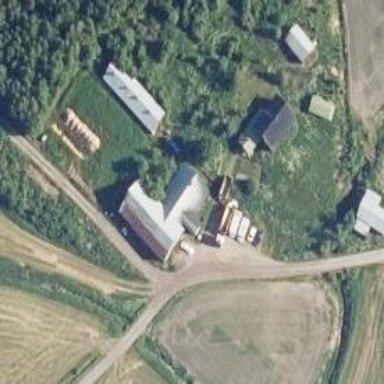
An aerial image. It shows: Farmyard area.